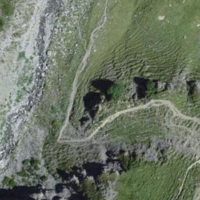
EUNIS habitat code: 31
Species observed at this site:
Pyrrhocorax graculus
Phoenicurus phoenicurus